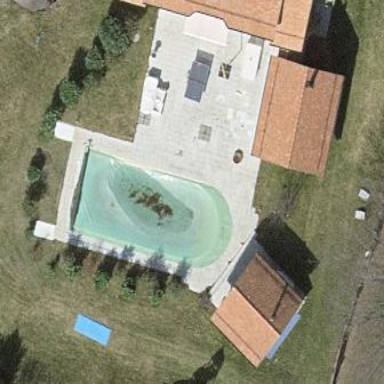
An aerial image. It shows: Swimming pool located in leisure land.